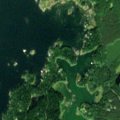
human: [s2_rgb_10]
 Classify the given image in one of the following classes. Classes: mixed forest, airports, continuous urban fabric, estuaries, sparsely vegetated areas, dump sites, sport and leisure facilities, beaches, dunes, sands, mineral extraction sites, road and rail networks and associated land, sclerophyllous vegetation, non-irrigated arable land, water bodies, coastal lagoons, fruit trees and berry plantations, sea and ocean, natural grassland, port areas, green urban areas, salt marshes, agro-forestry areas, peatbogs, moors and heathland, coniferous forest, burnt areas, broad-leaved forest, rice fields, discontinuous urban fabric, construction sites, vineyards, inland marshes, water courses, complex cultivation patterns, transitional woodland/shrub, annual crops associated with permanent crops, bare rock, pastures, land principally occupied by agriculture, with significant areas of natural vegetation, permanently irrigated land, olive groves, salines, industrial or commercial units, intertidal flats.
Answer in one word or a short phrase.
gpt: coniferous forest, mixed forest, sea and ocean